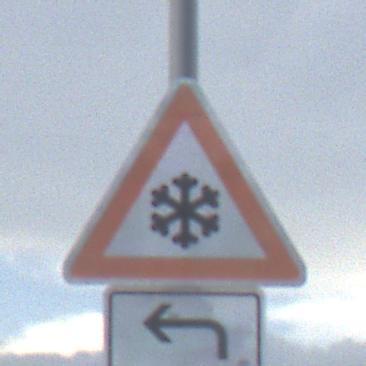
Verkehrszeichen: SchneeOderEisglaette
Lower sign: RichtungsangabeDurchPfeile2
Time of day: MorningAfternoon
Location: Outdoor (RoadRail)
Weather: PartlyCloudy
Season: NotSpecified
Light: Natural